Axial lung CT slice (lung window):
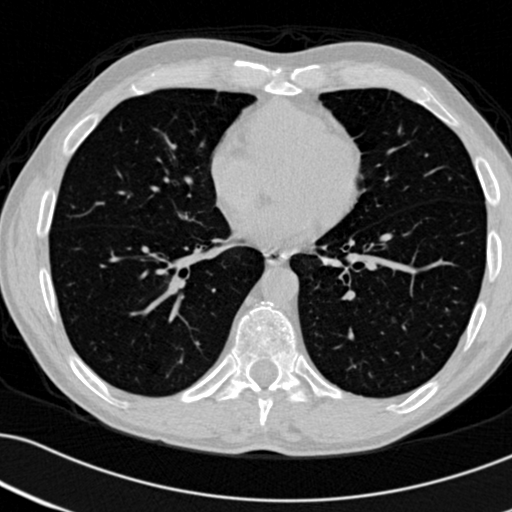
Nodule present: no